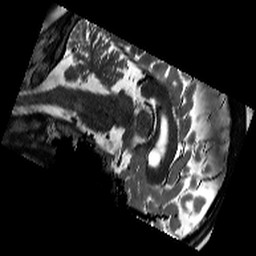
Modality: T2w
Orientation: sagittal